八年级 · 度量几何学
如图, 在实践活动课上, 小华打算测量学校旗杆的高度,

她发现旗杆顶端的绳子垂到地面后还多出 $1 \mathrm{~m}$, 当她把绳子斜拉直,

且使绳子的底端刚好接触地面时, 测得绳子底端距离旗杆底部 $5 \mathrm{~m}$,

由此可计算出学校旗杆的高度是（）

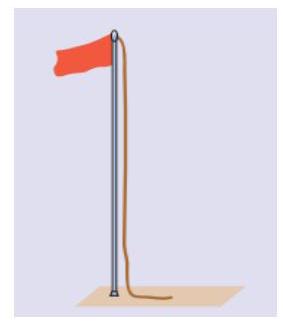
$8 \mathrm{~m}$
B. $10 \mathrm{~m}$
C. $12 \mathrm{~m}$
D. $15 \mathrm{~m}$
答案: C